Field crop: maize
Growth stage: 2
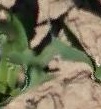
Species: maize